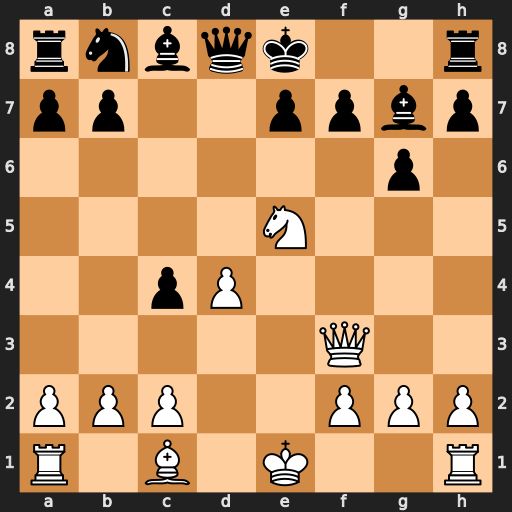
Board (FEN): rnbqk2r/pp2ppbp/6p1/4N3/2pP4/5Q2/PPP2PPP/R1B1K2R
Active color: w
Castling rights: KQkq
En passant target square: -
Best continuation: Qxf7#